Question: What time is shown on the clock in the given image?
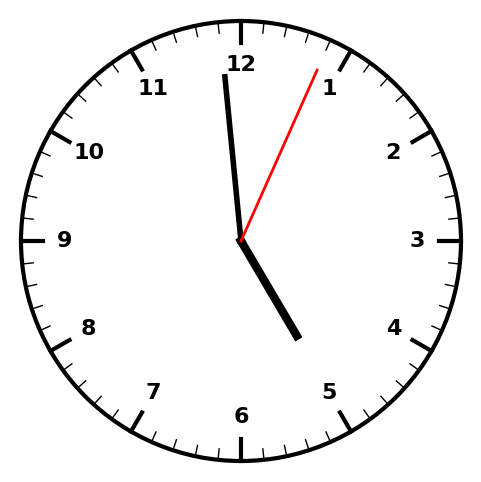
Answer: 04:59:04